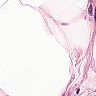
Metastatic tissue present: no